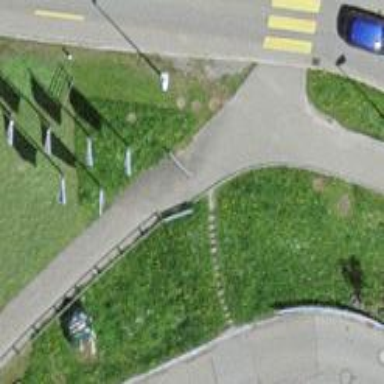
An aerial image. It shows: Cycle barrier.